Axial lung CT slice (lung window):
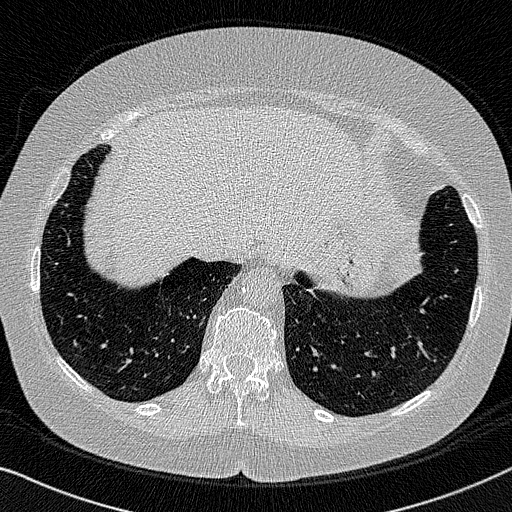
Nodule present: no